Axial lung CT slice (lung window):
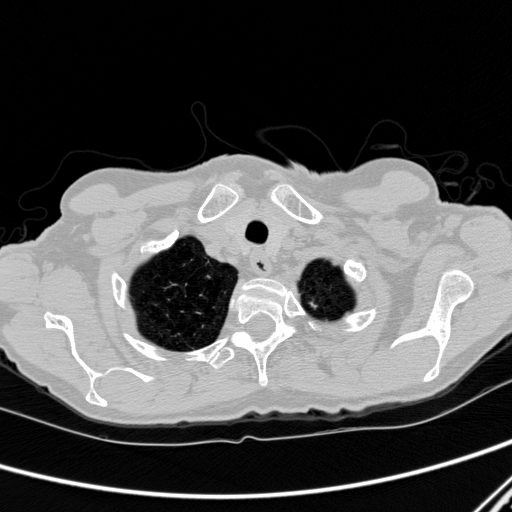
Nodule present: no